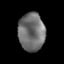
Tissue: prostate
Cell type: Epithelial cells
Senescence score: 0.3248
Nuclear area (px): 984
Mean DAPI intensity: 112.538